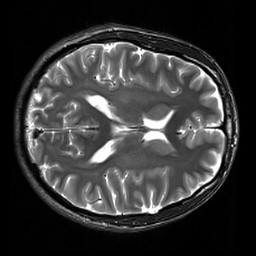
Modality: T2w
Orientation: axial
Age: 26
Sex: male
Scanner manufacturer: siemens
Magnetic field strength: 3 T
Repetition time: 7 s
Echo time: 0.09 s